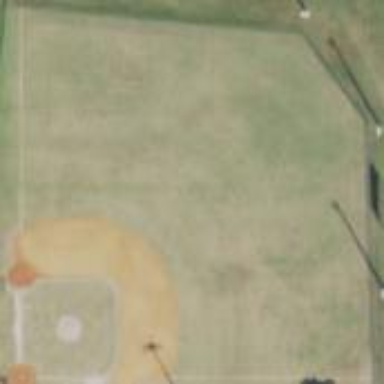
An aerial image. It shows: Baseball pitch for leisure land activities.